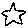
Label: star